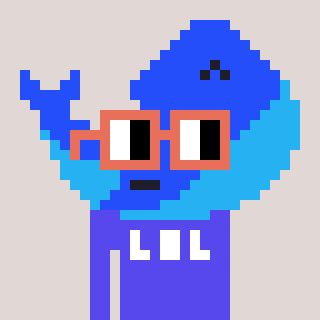
a pixel art character with square orange glasses, a whale-shaped head and a computerblue-colored body on a warm background